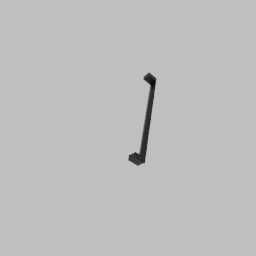
Label: mechanical